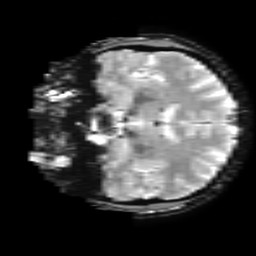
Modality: T2starw
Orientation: coronal
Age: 37
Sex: male
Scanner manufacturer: ge
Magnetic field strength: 3 T
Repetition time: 0.65 s
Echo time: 0.02 s